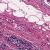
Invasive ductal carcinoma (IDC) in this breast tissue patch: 0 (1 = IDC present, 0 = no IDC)